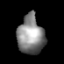
Tissue: prostate
Cell type: T cells
Senescence score: 0.3516
Nuclear area (px): 992
Mean DAPI intensity: 134.84